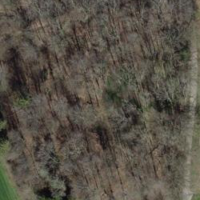
EUNIS habitat code: 41
Species observed at this site:
Picea abies
Fagus sylvatica